Interaction volume radius: 5 \u00c5
Interaction volume height: 15 \u00c5
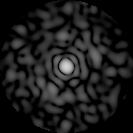
Disorder parameter: 0.8384